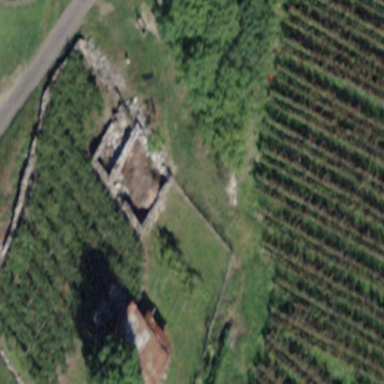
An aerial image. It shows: Vineyard growing grapes.